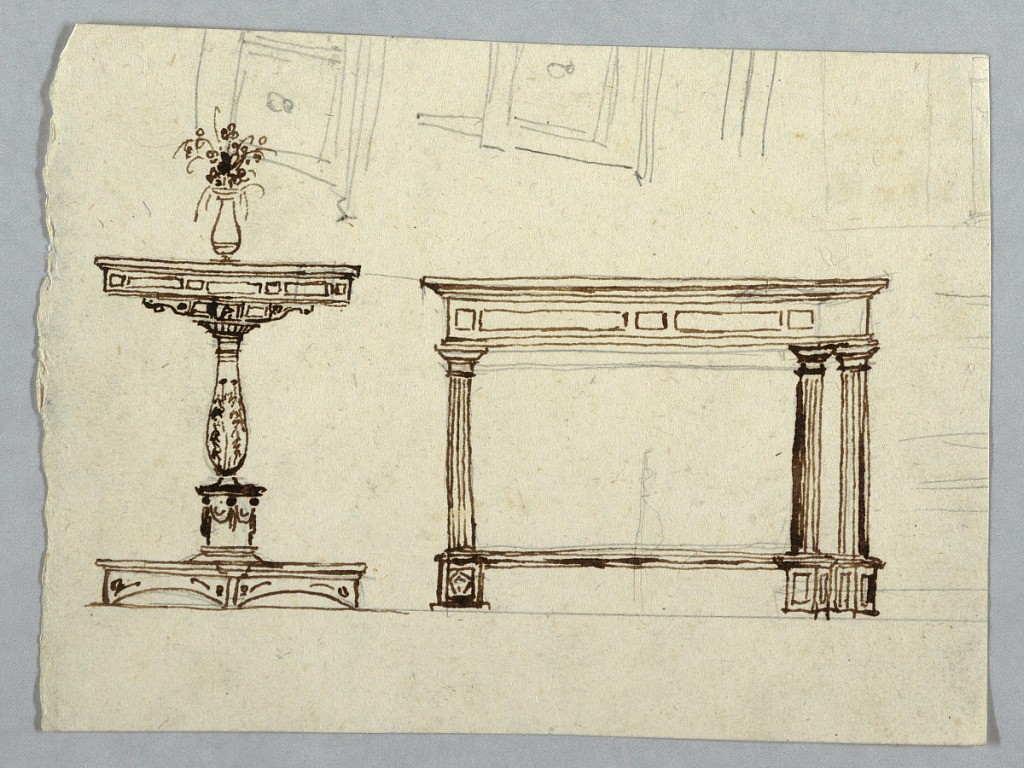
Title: Project for Tables; Sketches for Chests of Drawers and Possibly Frieze Stand
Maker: Felice Giani, Italian, 1758–1823
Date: ca. 1820
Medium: Pen and brown ink, brush and brown wash over traces of graphite on cream laid paper
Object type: Drawing
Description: At left, table with square top, supported by baluster. Flower and vase set on table. At right, oblong table supported by four fluted columns. At upper edge, right part of chest of drawers, upper part standing on legs. Verso: shown vertically, three chimerae supporting top, which seems to be bordered by railing. In middle rises pavilion with trellis.